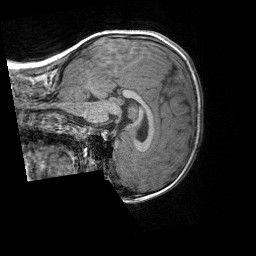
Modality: T1w
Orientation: sagittal
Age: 7
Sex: male
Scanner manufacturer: siemens
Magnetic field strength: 3 T
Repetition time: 1.65 s
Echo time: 0.00203 s